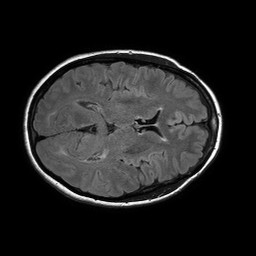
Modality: FLAIR
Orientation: axial
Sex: female
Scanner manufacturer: philips
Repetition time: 11 s
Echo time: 0.125 s